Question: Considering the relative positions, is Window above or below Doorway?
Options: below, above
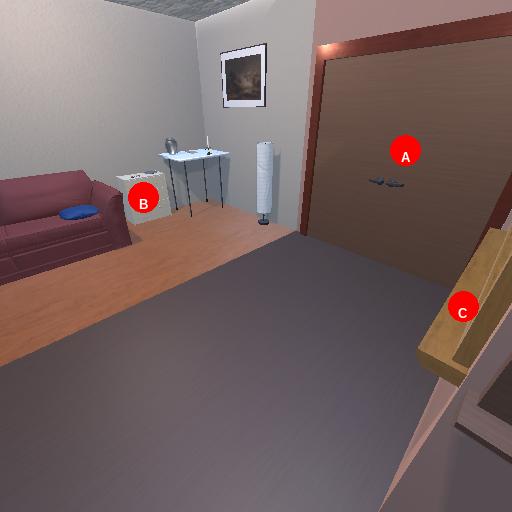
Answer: below